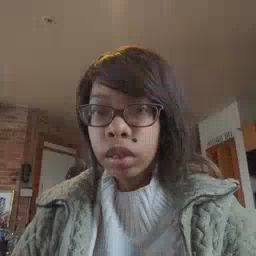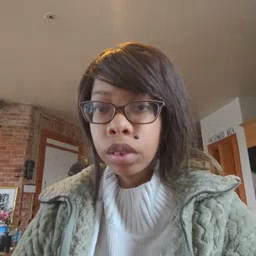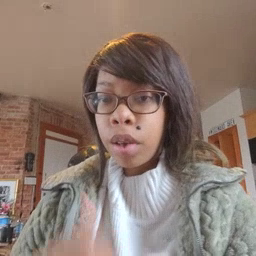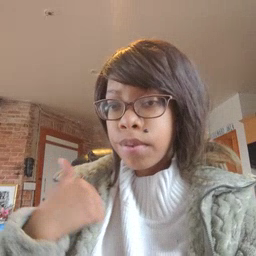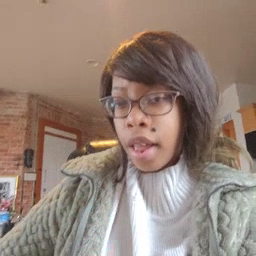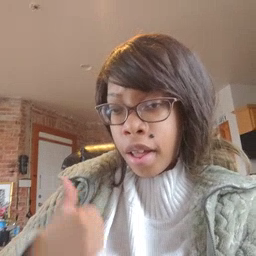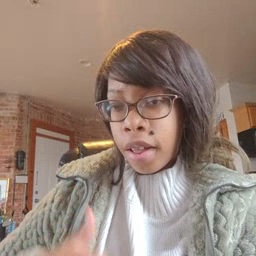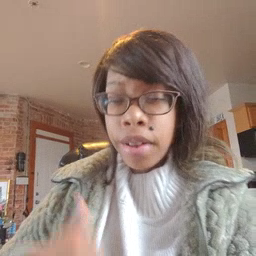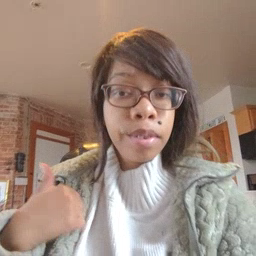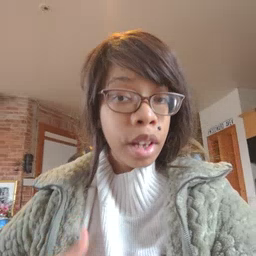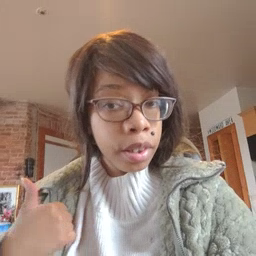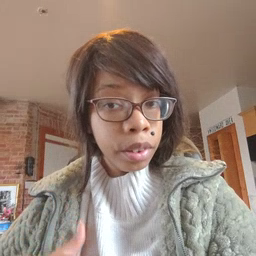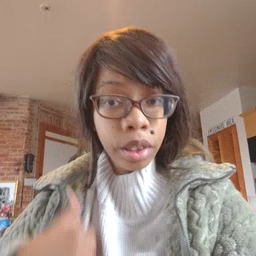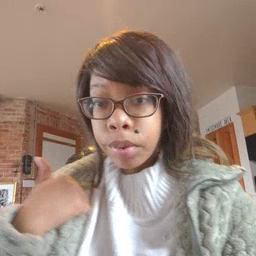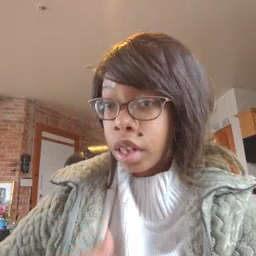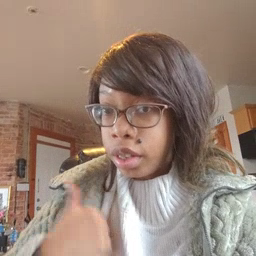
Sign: bath